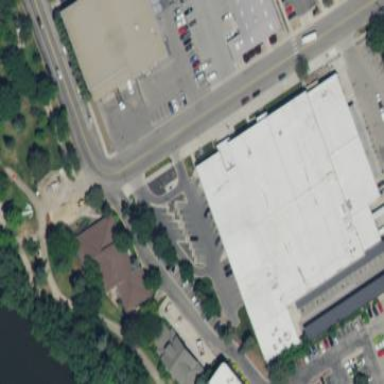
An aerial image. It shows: Post office building.